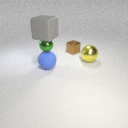
large yellow metal sphere in front of small brown metal cube